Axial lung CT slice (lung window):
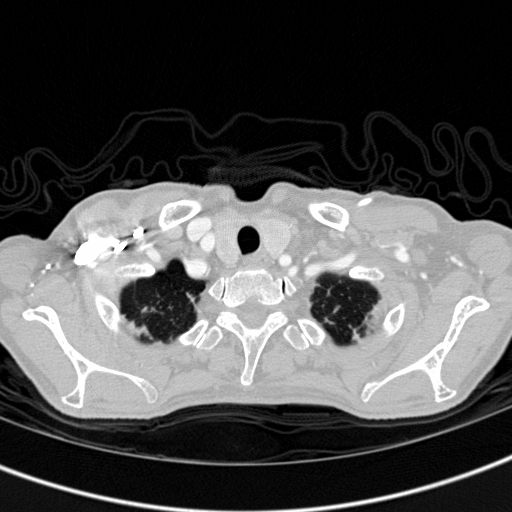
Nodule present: no